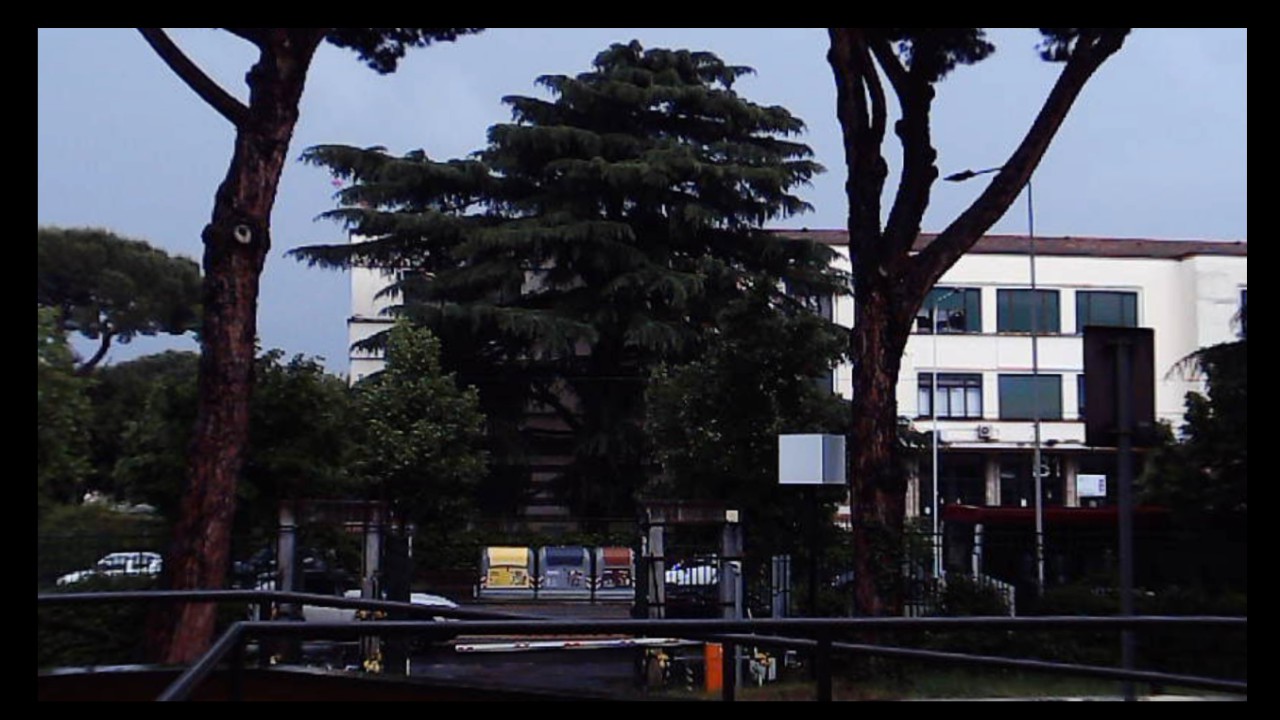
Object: DarwinFPV cineape20